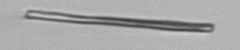
Label: fiber